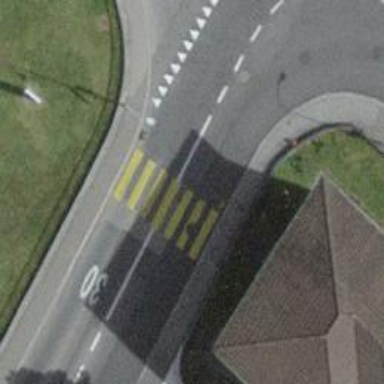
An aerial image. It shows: Zebra crossing on the road.